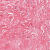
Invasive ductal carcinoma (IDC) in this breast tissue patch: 0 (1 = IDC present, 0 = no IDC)